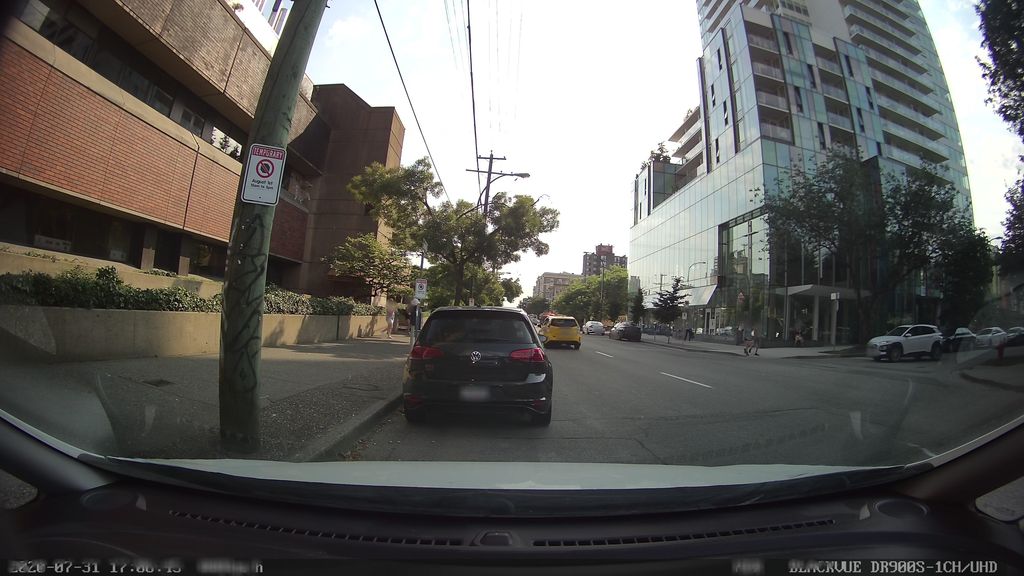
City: vancouver